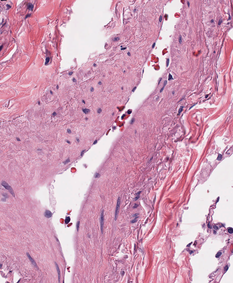
Tumor epithelial tissue: no
Tumor-associated stroma tissue: yes
Normal tissue: no